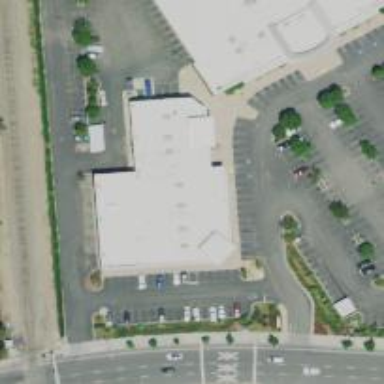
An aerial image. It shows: Parking space is available.